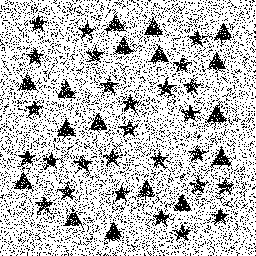
Squares: 0
Triangles: 17
Stars: 27
Total shapes: 44